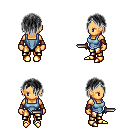
a pixel art fantasy rpg character, female body template, human, tanned skin, blue vest, gold greaves, gray bangs hairstyle, leather bracers, gold boots, dagger, four views (front, back, left, right), 2x2 character sprite sheet, small pixel art, hard edges, no anti-aliasing